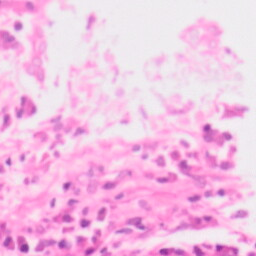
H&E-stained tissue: Colon